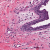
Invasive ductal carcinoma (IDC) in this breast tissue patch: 0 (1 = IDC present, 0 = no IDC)